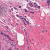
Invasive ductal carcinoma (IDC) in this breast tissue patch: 1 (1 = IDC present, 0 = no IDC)